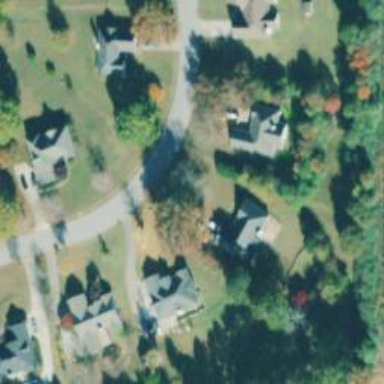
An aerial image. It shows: Residential road.